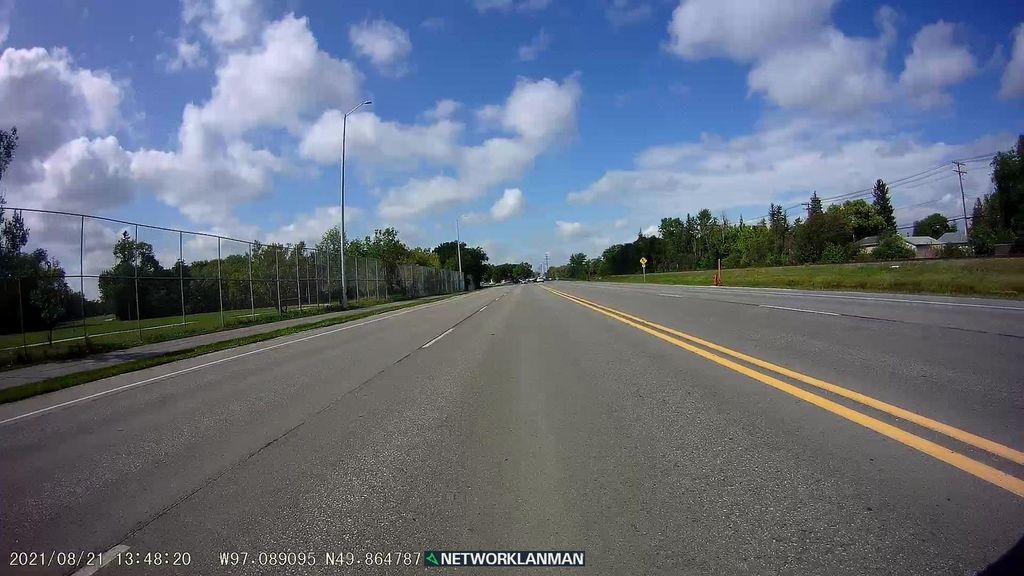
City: winnipeg